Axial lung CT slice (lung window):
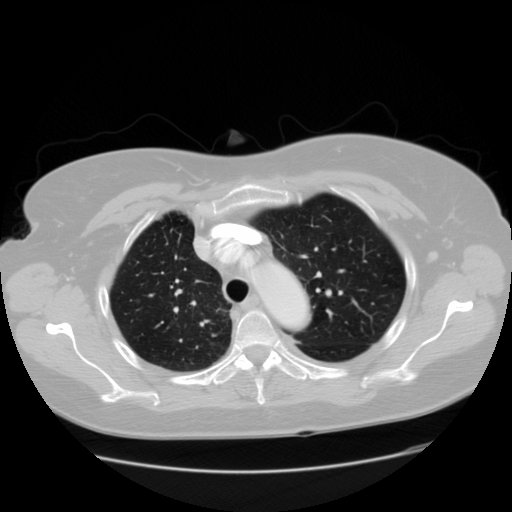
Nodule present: no